Question: I have a div that is styled like a box. It is dragged using jQuery UI. When it is dragged I would like to add an image to the top of the box. The image should be overlapping the box, so background is out of the question.
1. How do I add such image? Do I use append?
2. The draggable box has a dynamic z-index set by jQuery UI. How do I make sure that appended image is at least +1 to be on top?

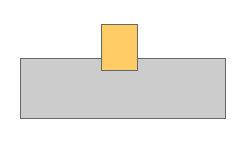
Answer: Add the image with 'prepend', and position it absolutely:
'''
var $mainBox = $('#main-box')
.prepend('<img class="centered" src="..." />')
.css('position', 'relative'),
$img = $mainBox.find('.centered');
$img.css({
position: 'absolute',
top: '-20px', // change this to whatever you want
left: ( $mainBox.width() - $img.width() ) / 2
});
'''
---
A better approach would be to have the 'img' there all along, and just show/hide it when dragging. That way, you can keep your CSS where it belongs, and you won't have to shuffle elements in and out of the DOM.